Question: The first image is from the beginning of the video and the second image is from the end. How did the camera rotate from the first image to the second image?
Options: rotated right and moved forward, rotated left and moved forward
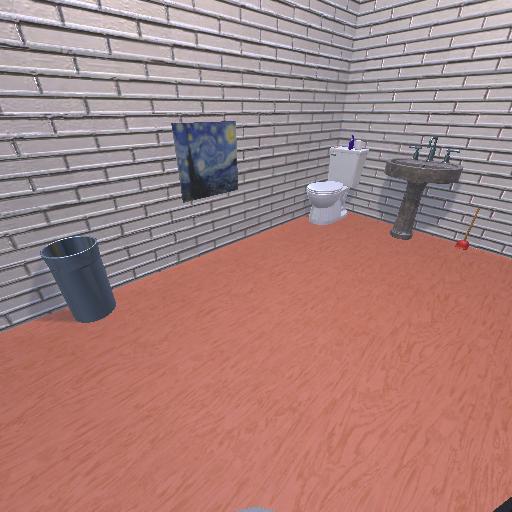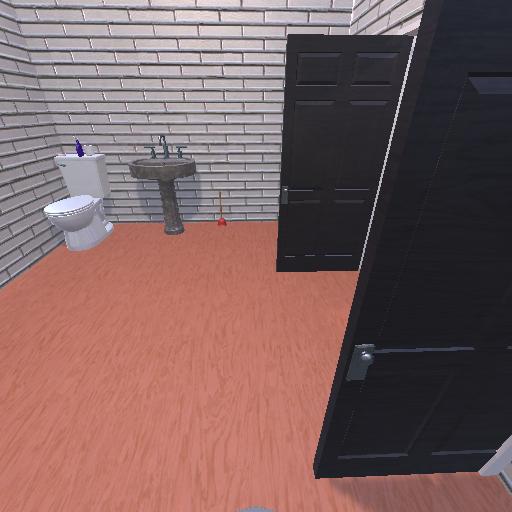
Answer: rotated right and moved forward